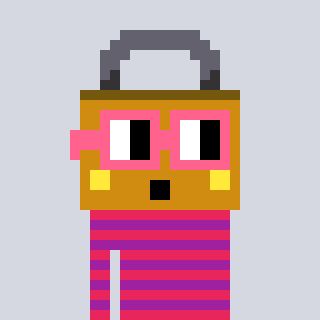
a pixel art character with square pink glasses, a lock-shaped head and a magenta-colored body on a cool background